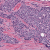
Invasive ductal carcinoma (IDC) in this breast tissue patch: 1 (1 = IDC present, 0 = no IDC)